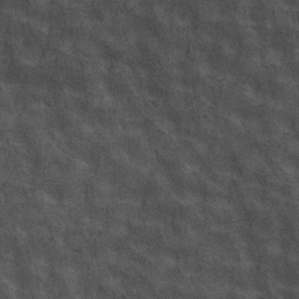
Label: frost